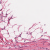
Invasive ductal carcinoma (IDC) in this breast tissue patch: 1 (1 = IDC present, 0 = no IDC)